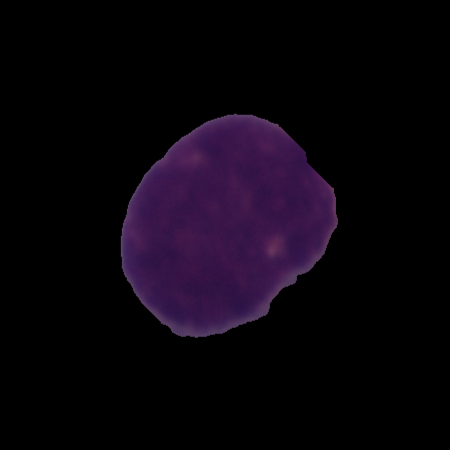
Label: cancer